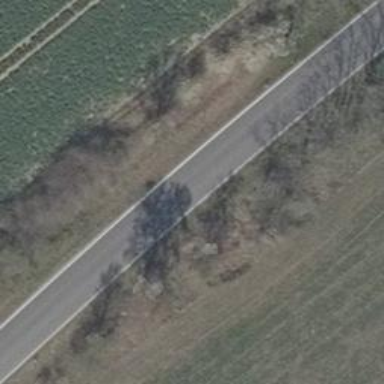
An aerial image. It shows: Tertiary road with asphalt surface.